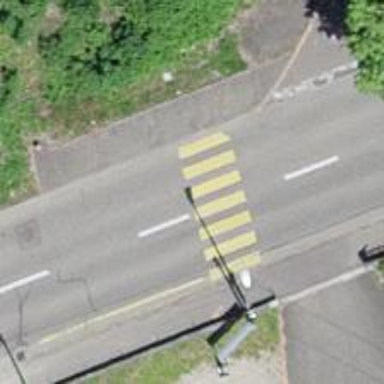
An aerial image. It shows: Marked zebra crossing on the road.